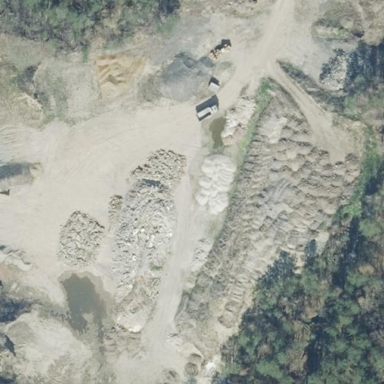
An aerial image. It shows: Quarry area.